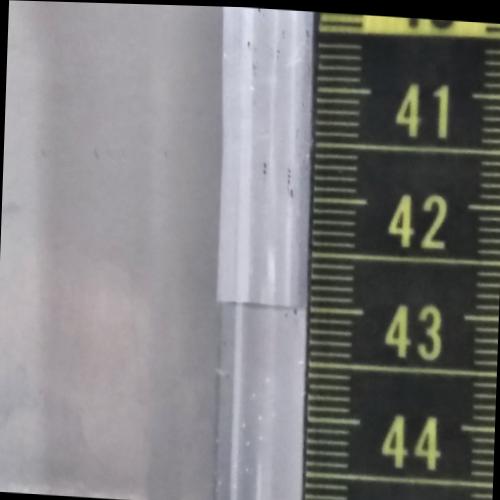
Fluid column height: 43.0 cm